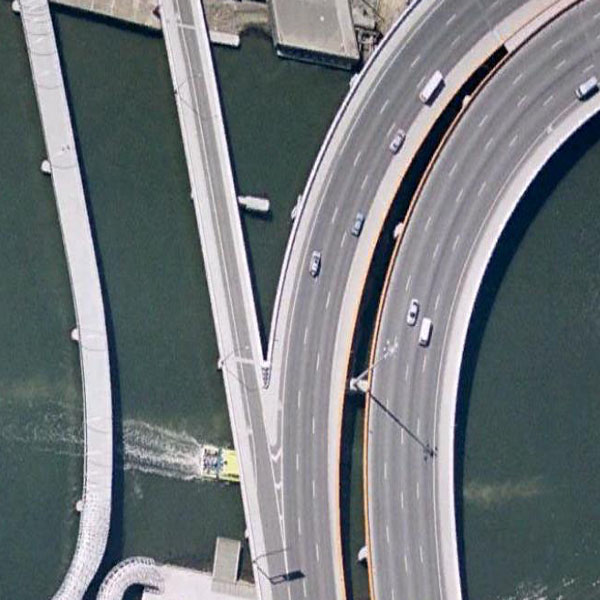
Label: Bridge